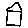
Label: house